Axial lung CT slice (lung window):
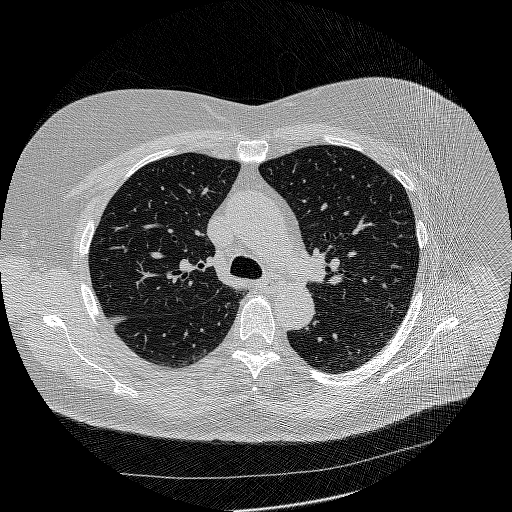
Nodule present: no